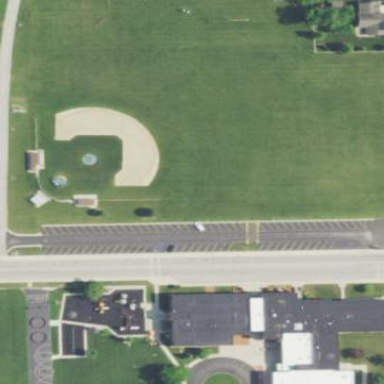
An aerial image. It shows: Baseball pitch for leisure and sports activities.